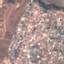
Land use / land cover class: Residential